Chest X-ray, AP view. Patient: 33 years old, sex M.
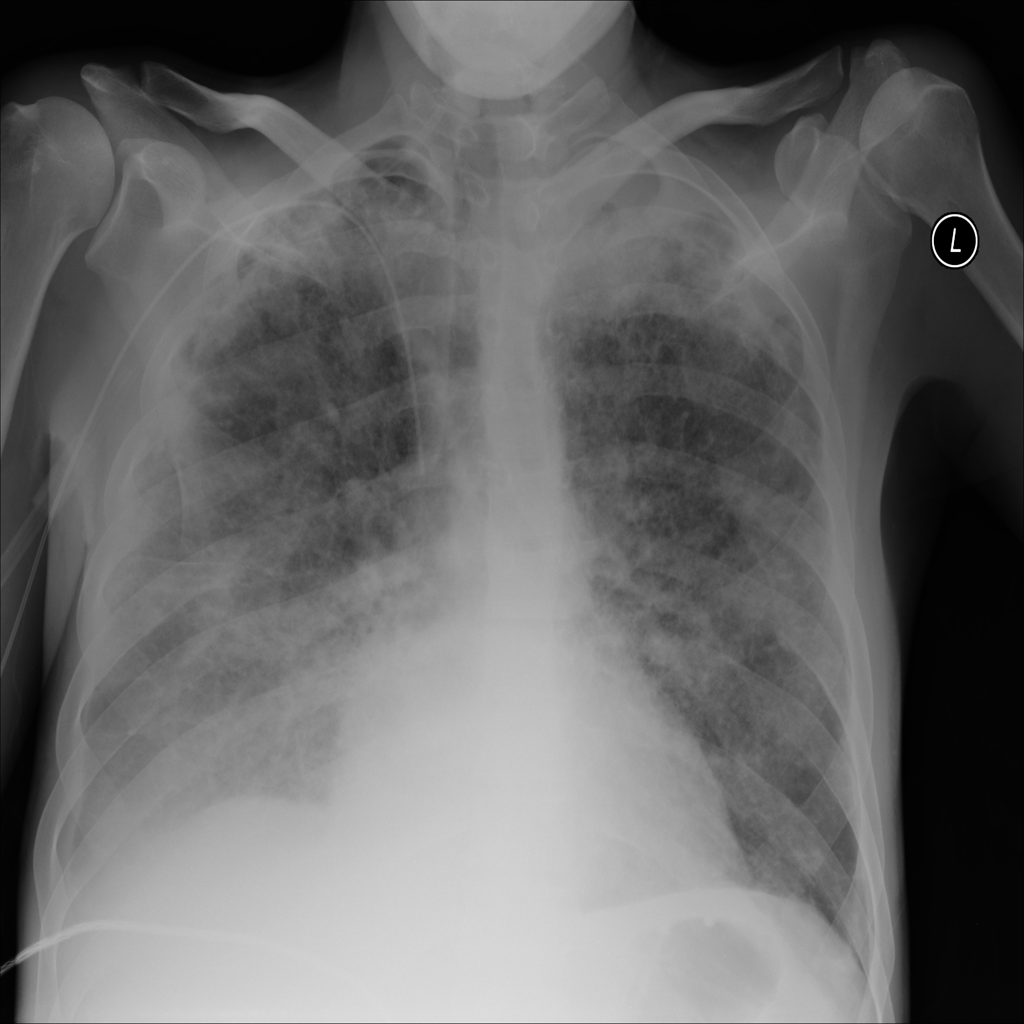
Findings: Effusion